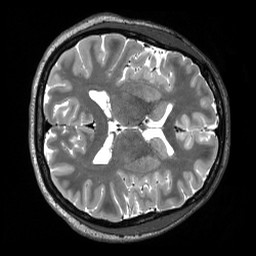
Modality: T2w
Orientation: axial
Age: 22
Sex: female
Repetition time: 3.2 s
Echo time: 0.563 s